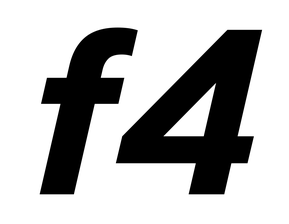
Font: InstrumentSans-Italic_Bold_Italic